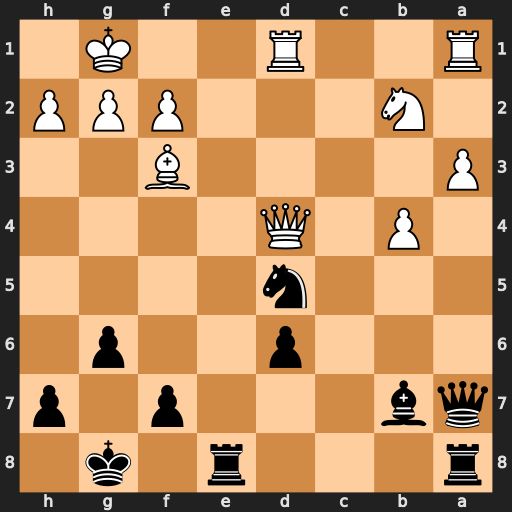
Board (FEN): r3r1k1/qb3p1p/3p2p1/3n4/1P1Q4/P4B2/1N3PPP/R2R2K1
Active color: b
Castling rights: -
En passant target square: -
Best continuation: Re1+ Rxe1 Qxd4